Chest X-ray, PA view. Patient: 62 years old, sex M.
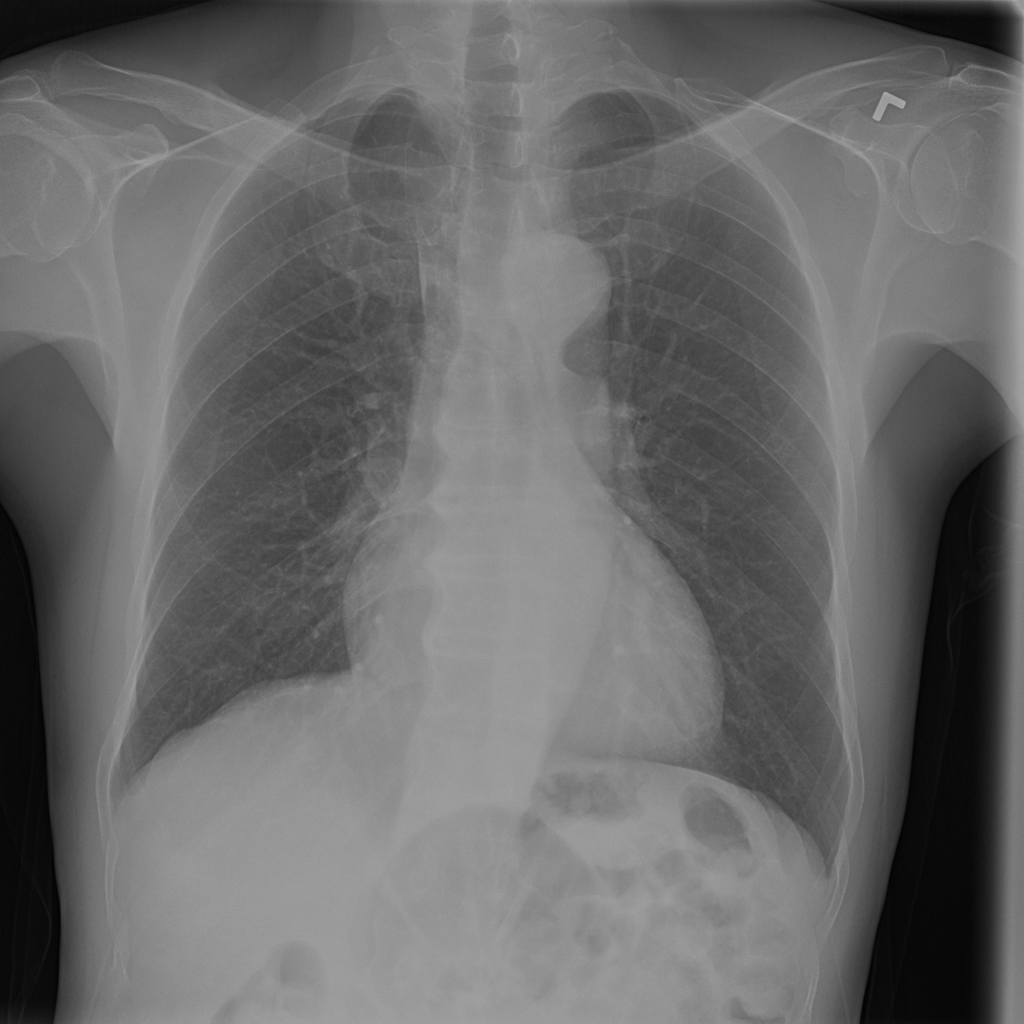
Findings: Cardiomegaly